Question: For a research project, I've been trying to replicate the graph view present in version control software like SourceTree or TortoiseGit.
The graph view I'm trying to implement

The biggest problem I'm having is finding what branch a commit belongs to. If I have this, I can assign the commit dot a column and a color. This is difficult because under the hood, Git doesn't store the branch the commit was initially on.
Looking at other solutions on StackOverflow, I found it is possible to get a list of branches that contain the commit, but I need a method of isolating a single one to display in my graph. In the same way SourceTree or TortoiseGit somehow manage to do it.
My problem is also identical to this one, <URL>
It looks like they discovered the actual solution in a private discussion room. However, I don't have the reputation to comment and ask what they found.
Does anyone have any ideas on how I could do this?
Or, @nulltoken if by chance you see this and remember, do you know what you guys discovered in that discussion room?
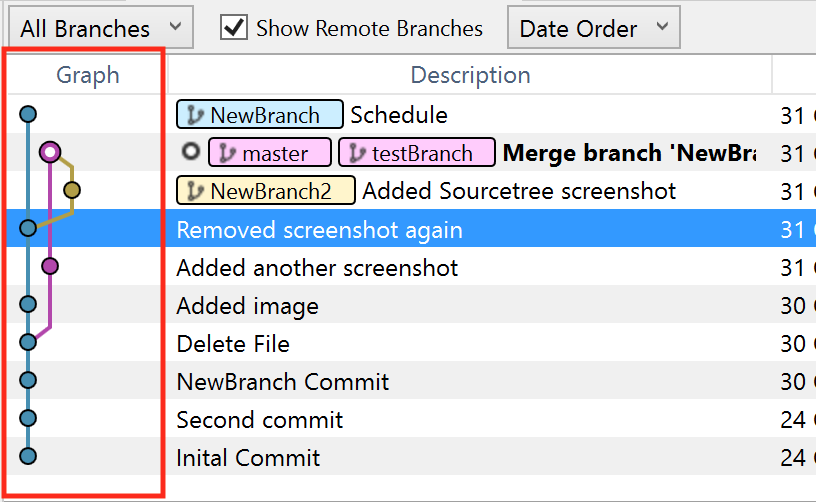
Answer: It turns out to generate the graph, SourceTree doesn't need to know what branch a commit is on.
The first commit in the graph always has a column of 0. Also, it's possible to get a list of parent commits of a given commit. By starting with the first commit and iterating backwards, they can generate a nice looking graph by only using this info.